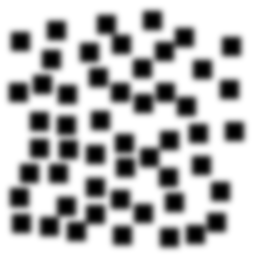
Squares: 52
Triangles: 0
Stars: 0
Total shapes: 52